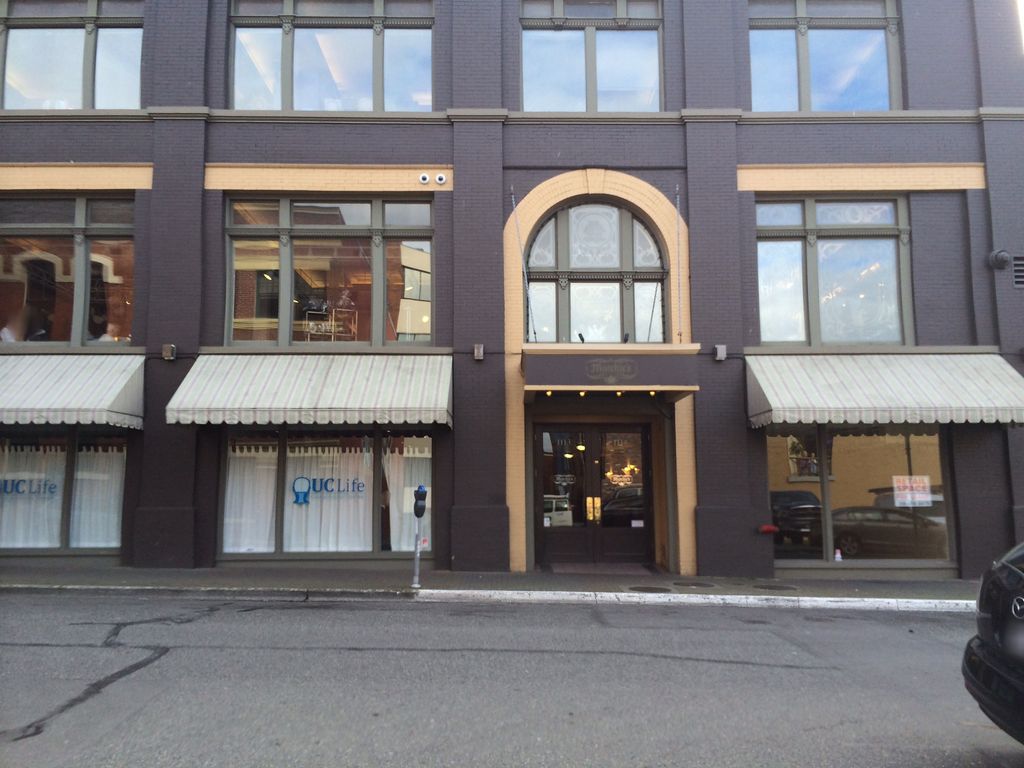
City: victoria